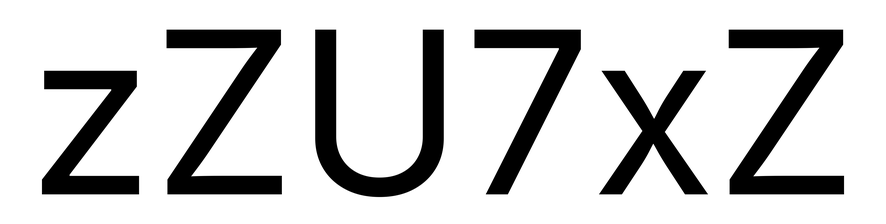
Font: Inter_Regular